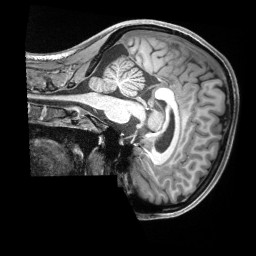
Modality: T1w
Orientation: sagittal
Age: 20
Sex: female
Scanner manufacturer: siemens
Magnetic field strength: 3 T
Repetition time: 2.4 s
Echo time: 0.00226 s